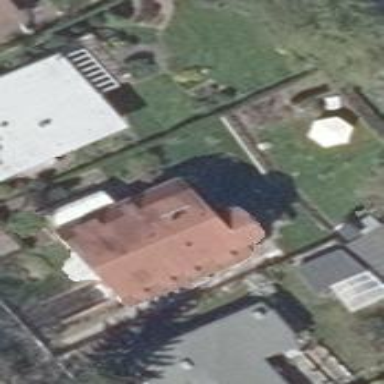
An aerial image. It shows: Detached building with gambrel roof shape.